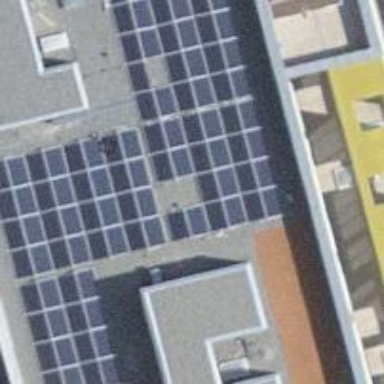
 consisting of solar photovoltaic panels."